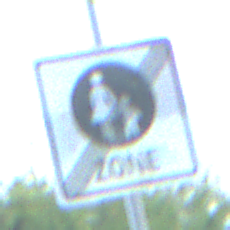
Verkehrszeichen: EndeFussgaengerzone
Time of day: MorningAfternoon
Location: Outdoor (Nature)
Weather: PartlyCloudy
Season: NotSpecified
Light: Natural